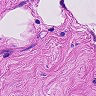
Metastatic tissue present: no